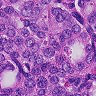
Metastatic tissue present: yes